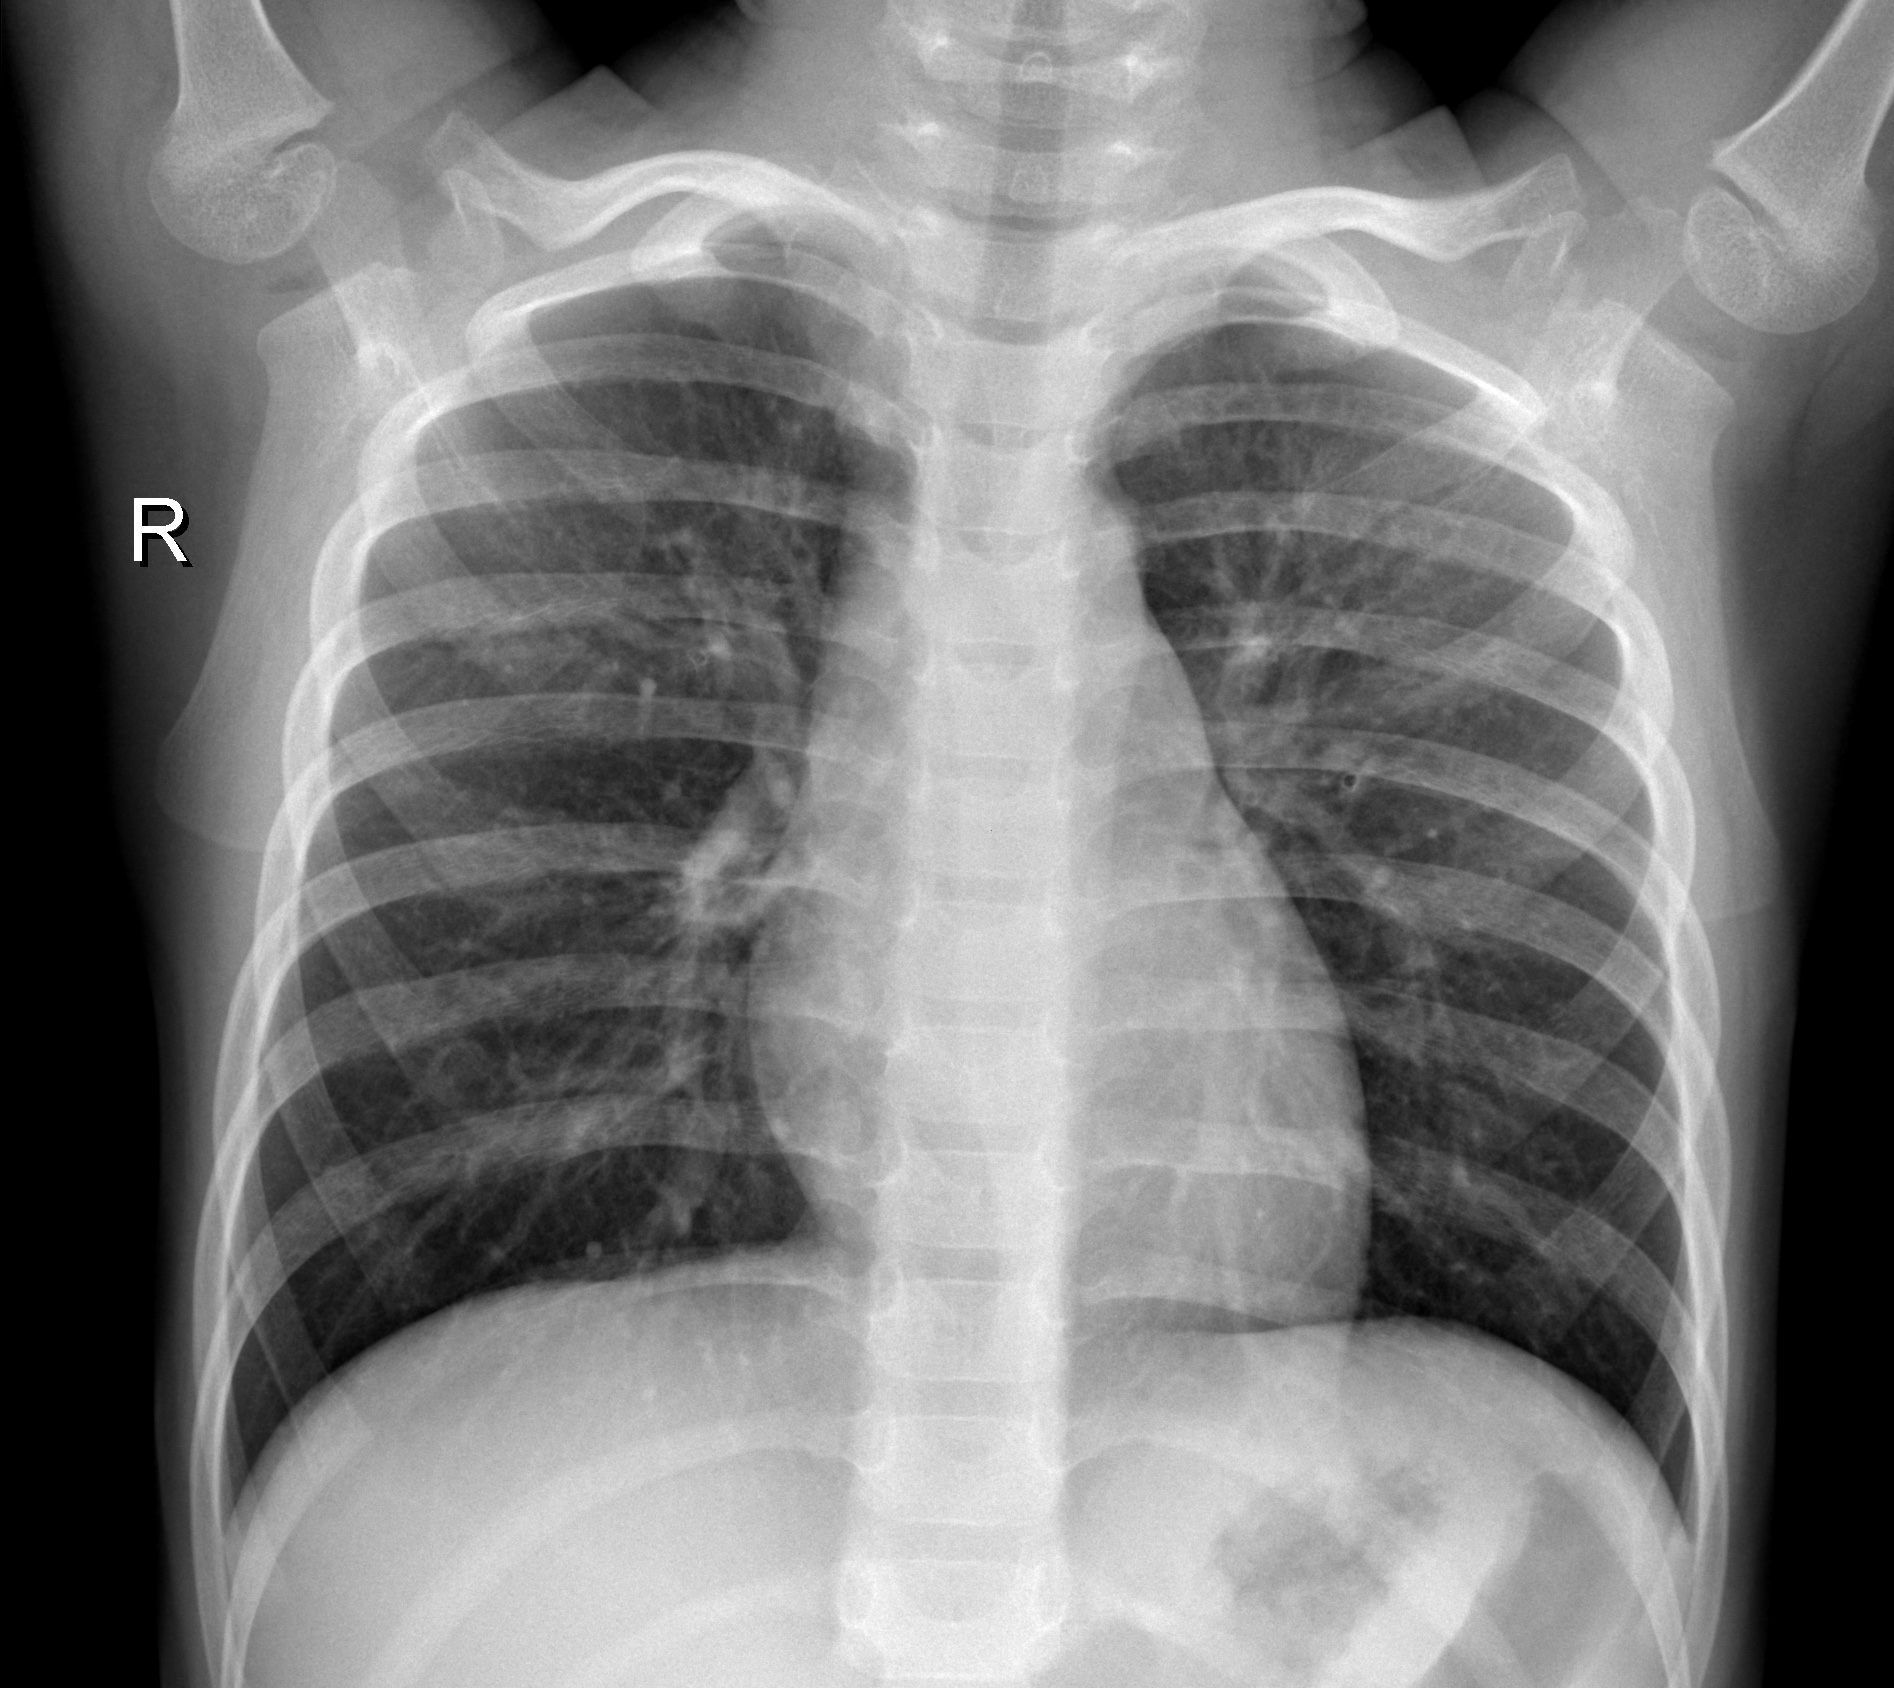
Diagnosis: NORMAL